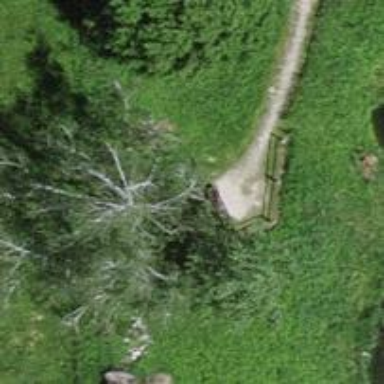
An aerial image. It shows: Bench.